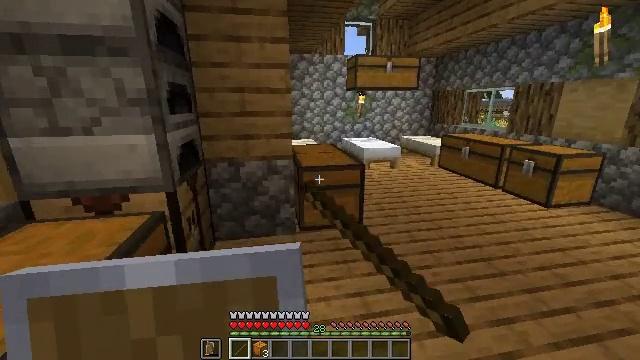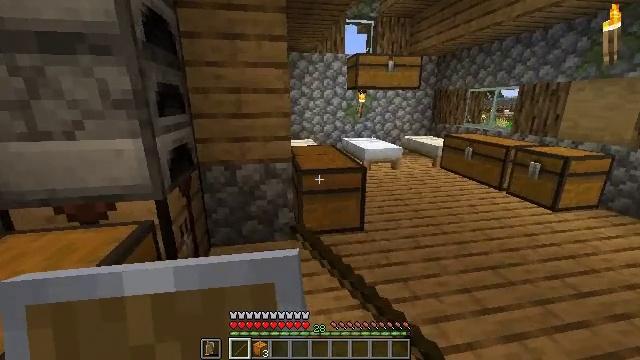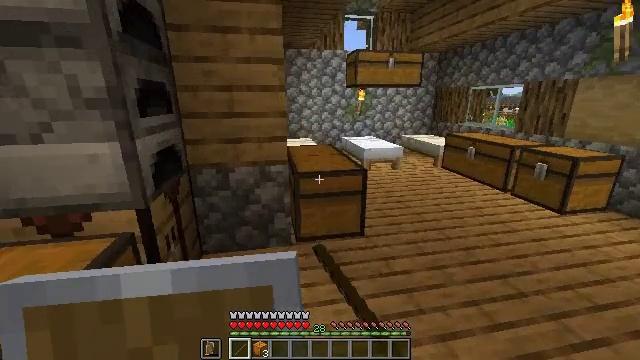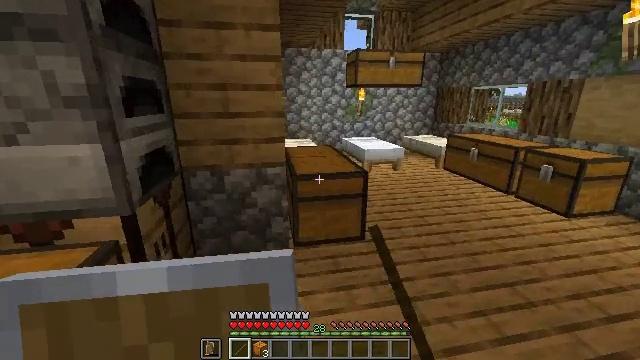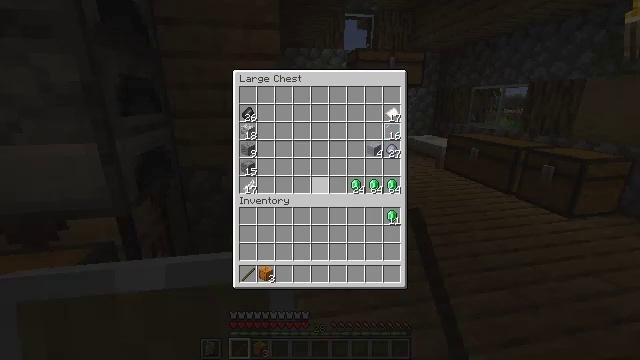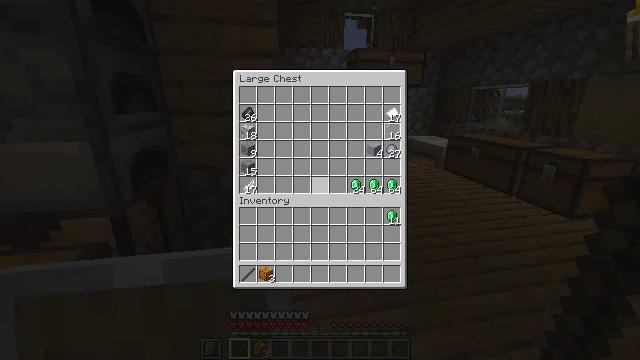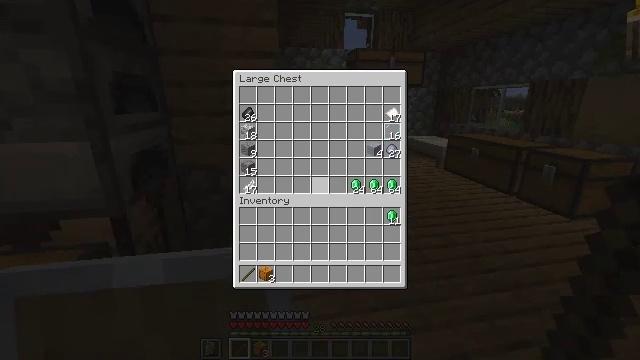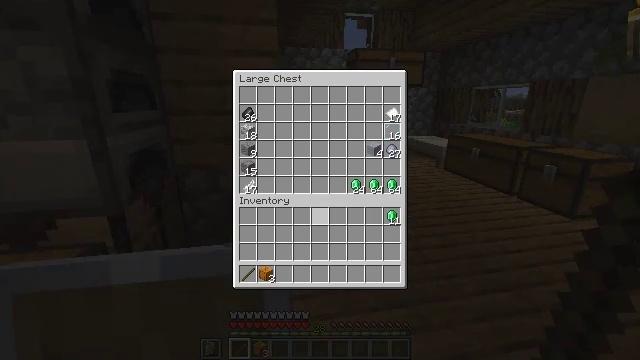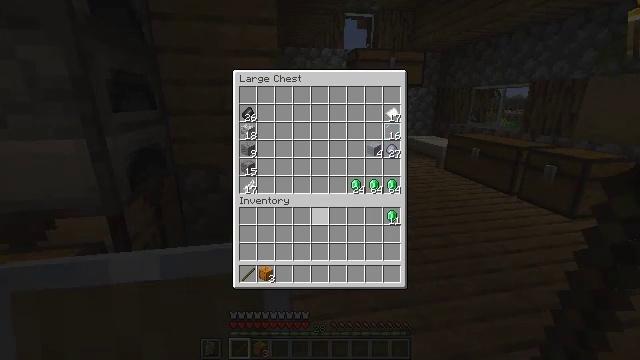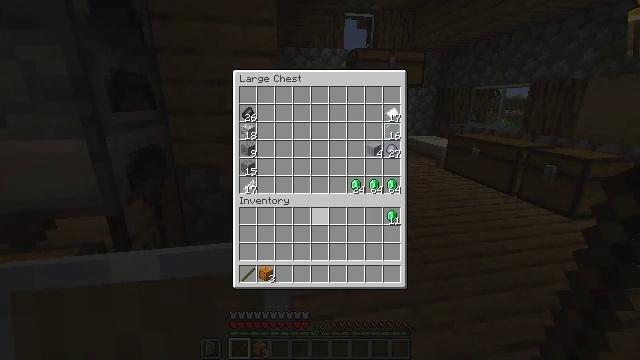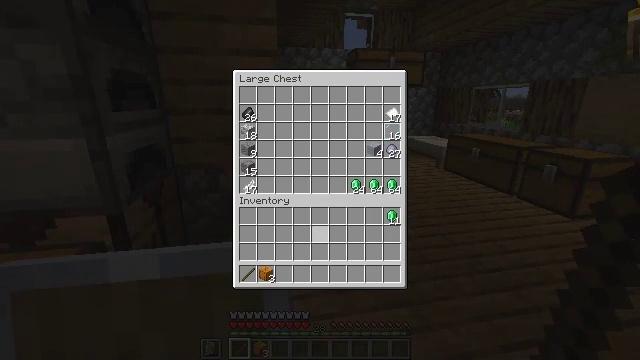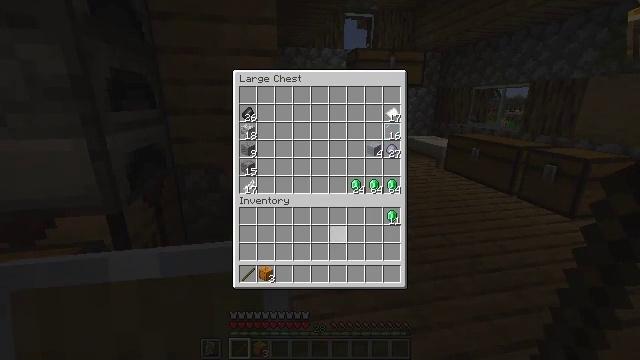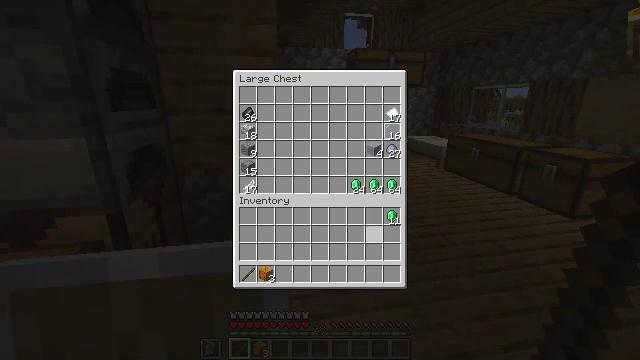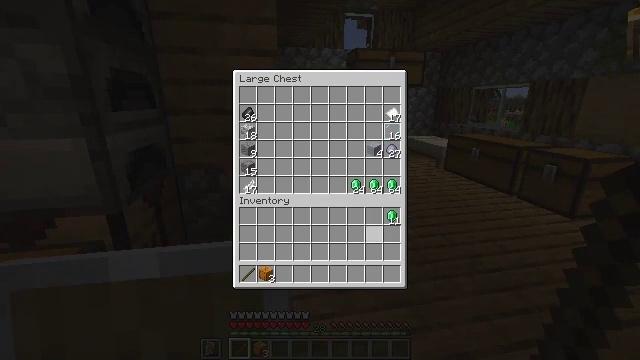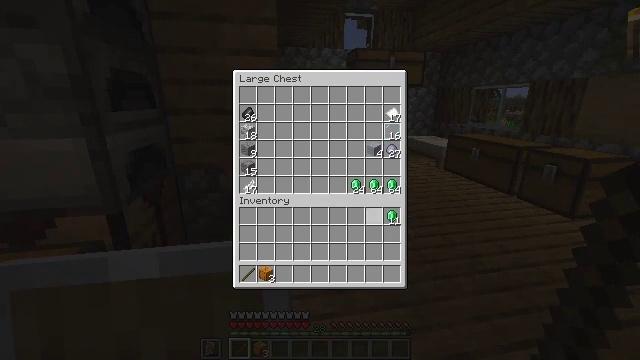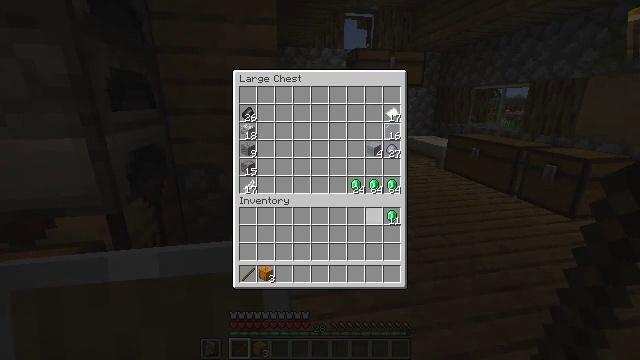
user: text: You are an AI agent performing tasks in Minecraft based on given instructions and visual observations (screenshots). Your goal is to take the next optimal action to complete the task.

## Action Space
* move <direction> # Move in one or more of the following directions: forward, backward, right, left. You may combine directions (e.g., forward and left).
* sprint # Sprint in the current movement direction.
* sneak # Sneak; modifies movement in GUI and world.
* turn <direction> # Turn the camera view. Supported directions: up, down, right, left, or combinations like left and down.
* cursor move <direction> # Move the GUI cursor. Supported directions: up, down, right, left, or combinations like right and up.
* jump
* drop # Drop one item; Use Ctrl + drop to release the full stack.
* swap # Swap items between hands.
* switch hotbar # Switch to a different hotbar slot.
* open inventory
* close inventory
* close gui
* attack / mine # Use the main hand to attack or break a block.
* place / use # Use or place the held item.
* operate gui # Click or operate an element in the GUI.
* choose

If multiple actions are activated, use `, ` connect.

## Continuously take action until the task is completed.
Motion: motion action
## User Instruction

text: Craft a glowstone.
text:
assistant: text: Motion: move forward, use / place
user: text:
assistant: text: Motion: no_op
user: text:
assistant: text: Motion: no_op
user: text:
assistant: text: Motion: no_op
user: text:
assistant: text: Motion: no_op
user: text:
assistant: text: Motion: cursor move down
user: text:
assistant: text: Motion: cursor move down
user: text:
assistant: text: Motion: cursor move down
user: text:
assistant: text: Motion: no_op
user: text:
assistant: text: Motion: no_op
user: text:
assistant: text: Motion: cursor move right and down
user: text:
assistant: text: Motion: cursor move right
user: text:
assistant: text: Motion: cursor move up
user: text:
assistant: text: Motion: no_op
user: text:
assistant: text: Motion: no_op
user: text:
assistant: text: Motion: no_op
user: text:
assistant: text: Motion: no_op
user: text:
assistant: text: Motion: operate gui
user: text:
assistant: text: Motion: operate gui
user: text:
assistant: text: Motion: operate gui
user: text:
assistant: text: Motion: operate gui
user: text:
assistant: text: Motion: no_op
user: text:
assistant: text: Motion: cursor move left and up
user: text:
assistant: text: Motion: cursor move left and up
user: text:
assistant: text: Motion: no_op
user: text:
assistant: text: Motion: no_op
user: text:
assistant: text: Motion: no_op
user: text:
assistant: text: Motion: operate gui
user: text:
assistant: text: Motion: operate gui
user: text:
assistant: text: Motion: operate gui